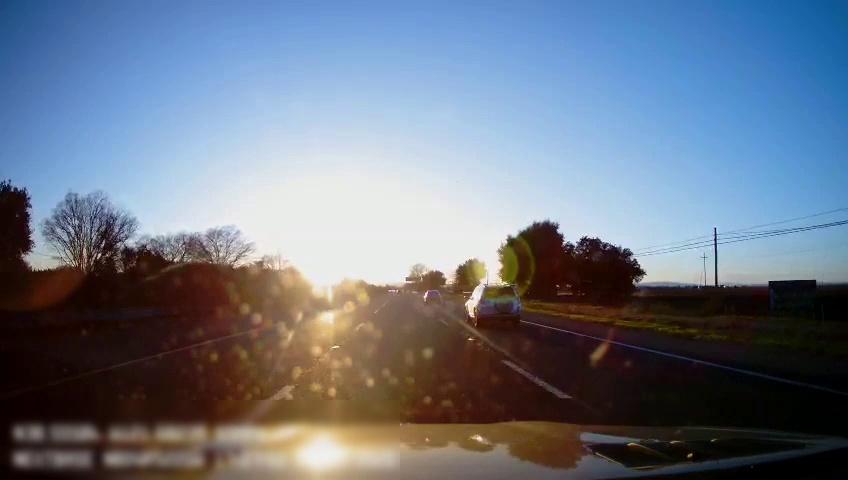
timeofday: Day
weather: Sunny
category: Drivable Space
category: Vehicles | Car
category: Vehicles | SUV
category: Lanes | Alternate Lane
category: Lanes | Current Lane
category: Lanes | Current Lane
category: Lanes | Alternate Lane
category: Traffic | Signs
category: Traffic | Signs